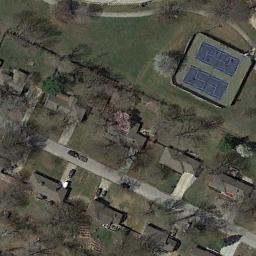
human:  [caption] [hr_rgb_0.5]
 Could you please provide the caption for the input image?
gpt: The tennis court is on the grass next to some buildings and trees .

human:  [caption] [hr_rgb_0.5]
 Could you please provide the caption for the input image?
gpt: Tennis court on lawn next to residential area .

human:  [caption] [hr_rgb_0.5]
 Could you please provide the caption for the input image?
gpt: There are two tennis courts, one of which is twice the size of the other .

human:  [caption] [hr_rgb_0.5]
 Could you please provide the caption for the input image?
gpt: Many buildings of different shapes are beside the tennis courts .

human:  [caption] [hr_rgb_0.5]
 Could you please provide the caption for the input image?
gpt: The tennis court is on a green meadow .